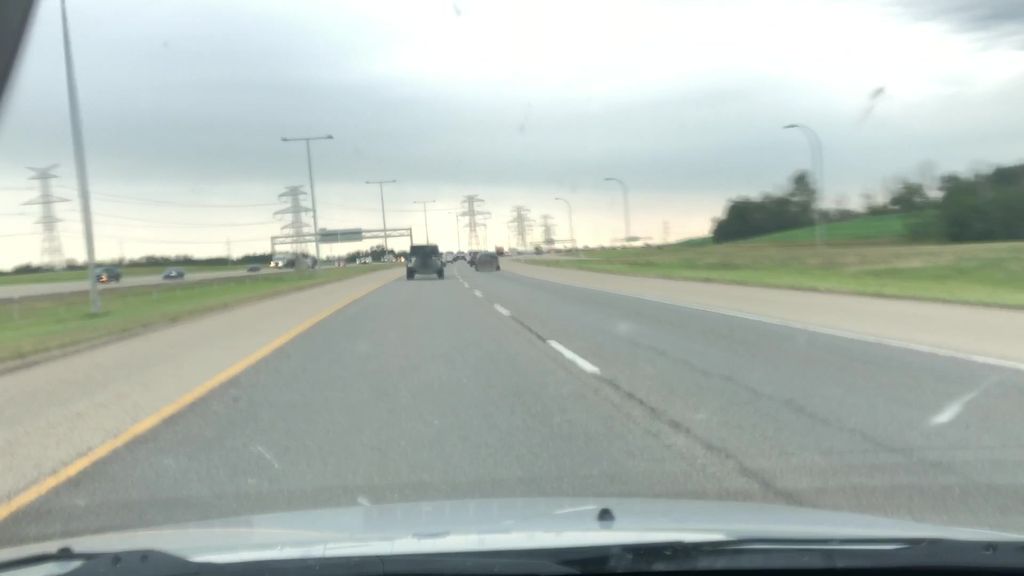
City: edmonton